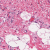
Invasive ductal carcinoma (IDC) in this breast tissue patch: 0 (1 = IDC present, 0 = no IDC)